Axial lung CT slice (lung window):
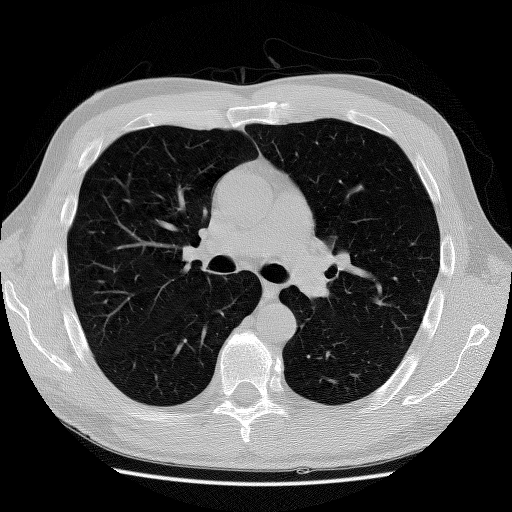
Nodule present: no